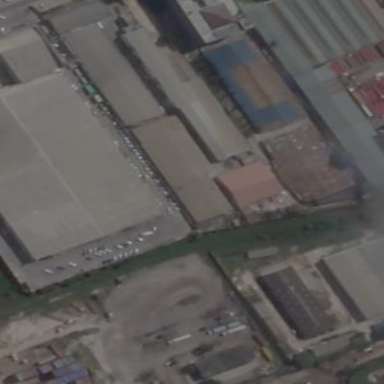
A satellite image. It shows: Industrial building with pitched roof made of CGI material. The building is situated on flat land.